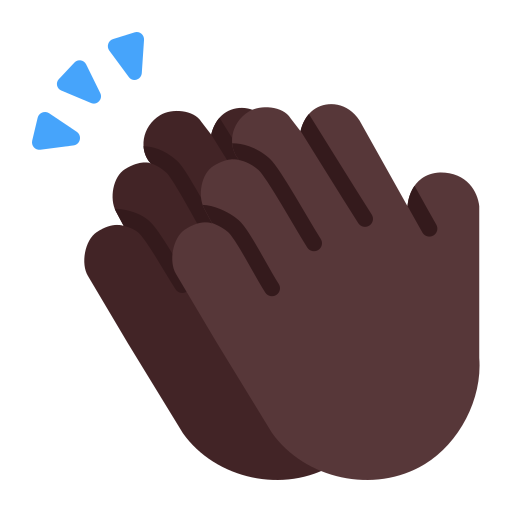
clapping hands flat dark